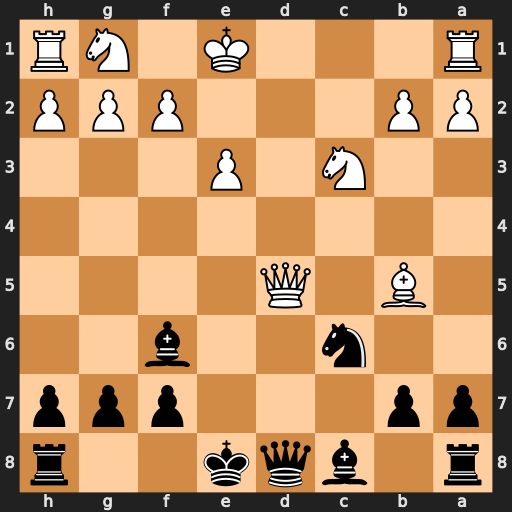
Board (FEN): r1bqk2r/pp3ppp/2n2b2/1B1Q4/8/2N1P3/PP3PPP/R3K1NR
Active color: b
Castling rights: KQkq
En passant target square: -
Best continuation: Bxc3+ bxc3 Qxd5